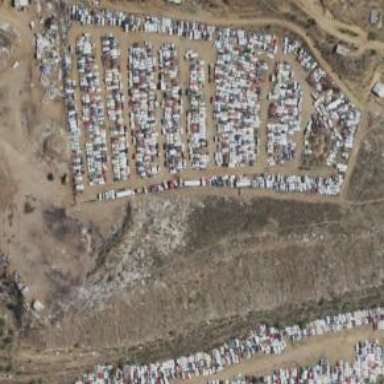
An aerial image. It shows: Scrap yard located in industrial area.